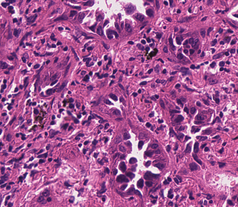
Tumor epithelial tissue: yes
Tumor-associated stroma tissue: yes
Normal tissue: no